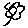
Label: flower